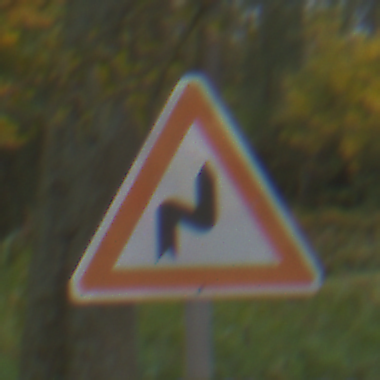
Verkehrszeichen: DoppelkurveRechts
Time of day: Midday
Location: Outdoor (Nature)
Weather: Overcast
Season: Autumn
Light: Natural